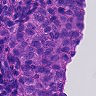
Metastatic tissue present: yes